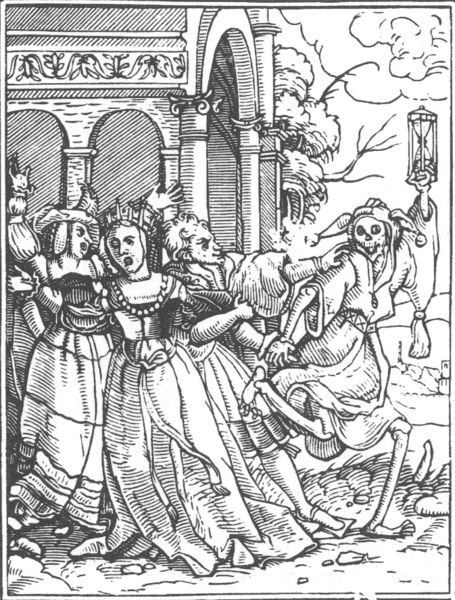
Titel: Totentanz
Künstler: Holbein d. J.
Schlagwörter: weiß, frauen, menschen, frau, kleider, laterne, schmuck, schwarz, säulen, zeichnung, gebäude, wolke, kleidung, tod, tot, krone, holzschnitt, bogen, grafik, linien, narr, schnitt, druckgrafik, radierung, stich, schrecken, skelett, reichtum, aufregung, narrenkappe, schrei, sanduhr, schreie, s#ulen, knochengerüst